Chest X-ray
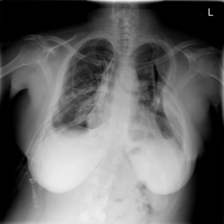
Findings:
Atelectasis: negative
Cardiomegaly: negative
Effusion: negative
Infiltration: negative
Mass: negative
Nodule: negative
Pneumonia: negative
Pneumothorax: negative
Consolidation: negative
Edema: negative
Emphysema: negative
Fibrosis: negative
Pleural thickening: negative
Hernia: negative